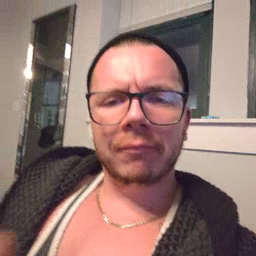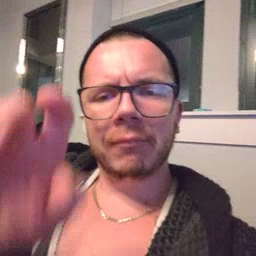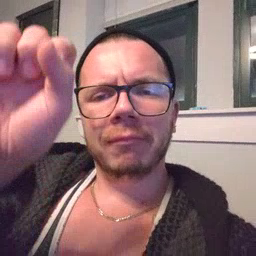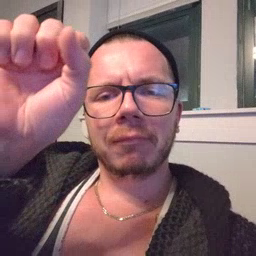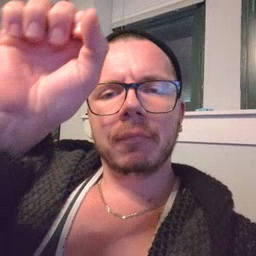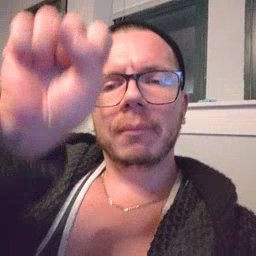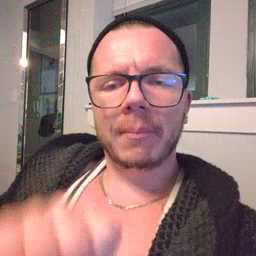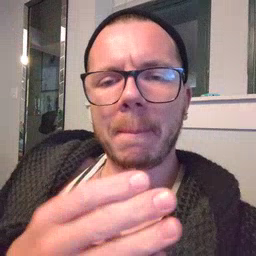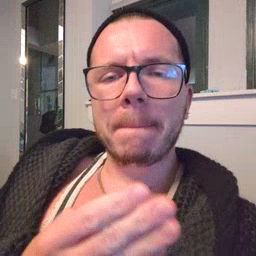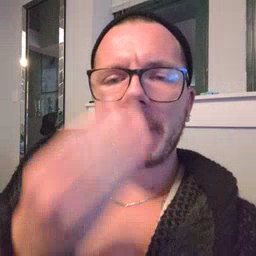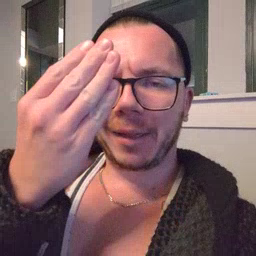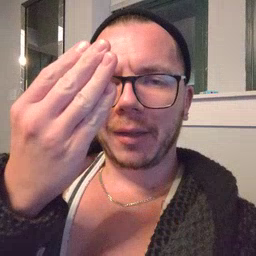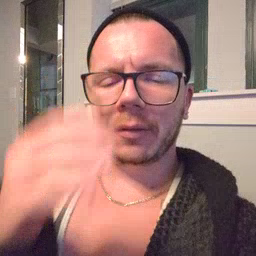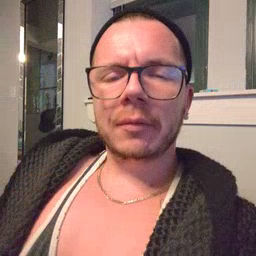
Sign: mitten